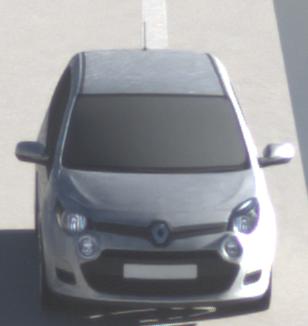
Make: Renault
Model: Twingo 1.2 LEV 16V 75
Detailed model: Twingo (II)
Model produced from: 2012/01
Model produced until: 2014/07
Doors: 3
Color: white
Road condition: dry road
Daytime: morning or afternoon
Contrast: high contrast